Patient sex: F
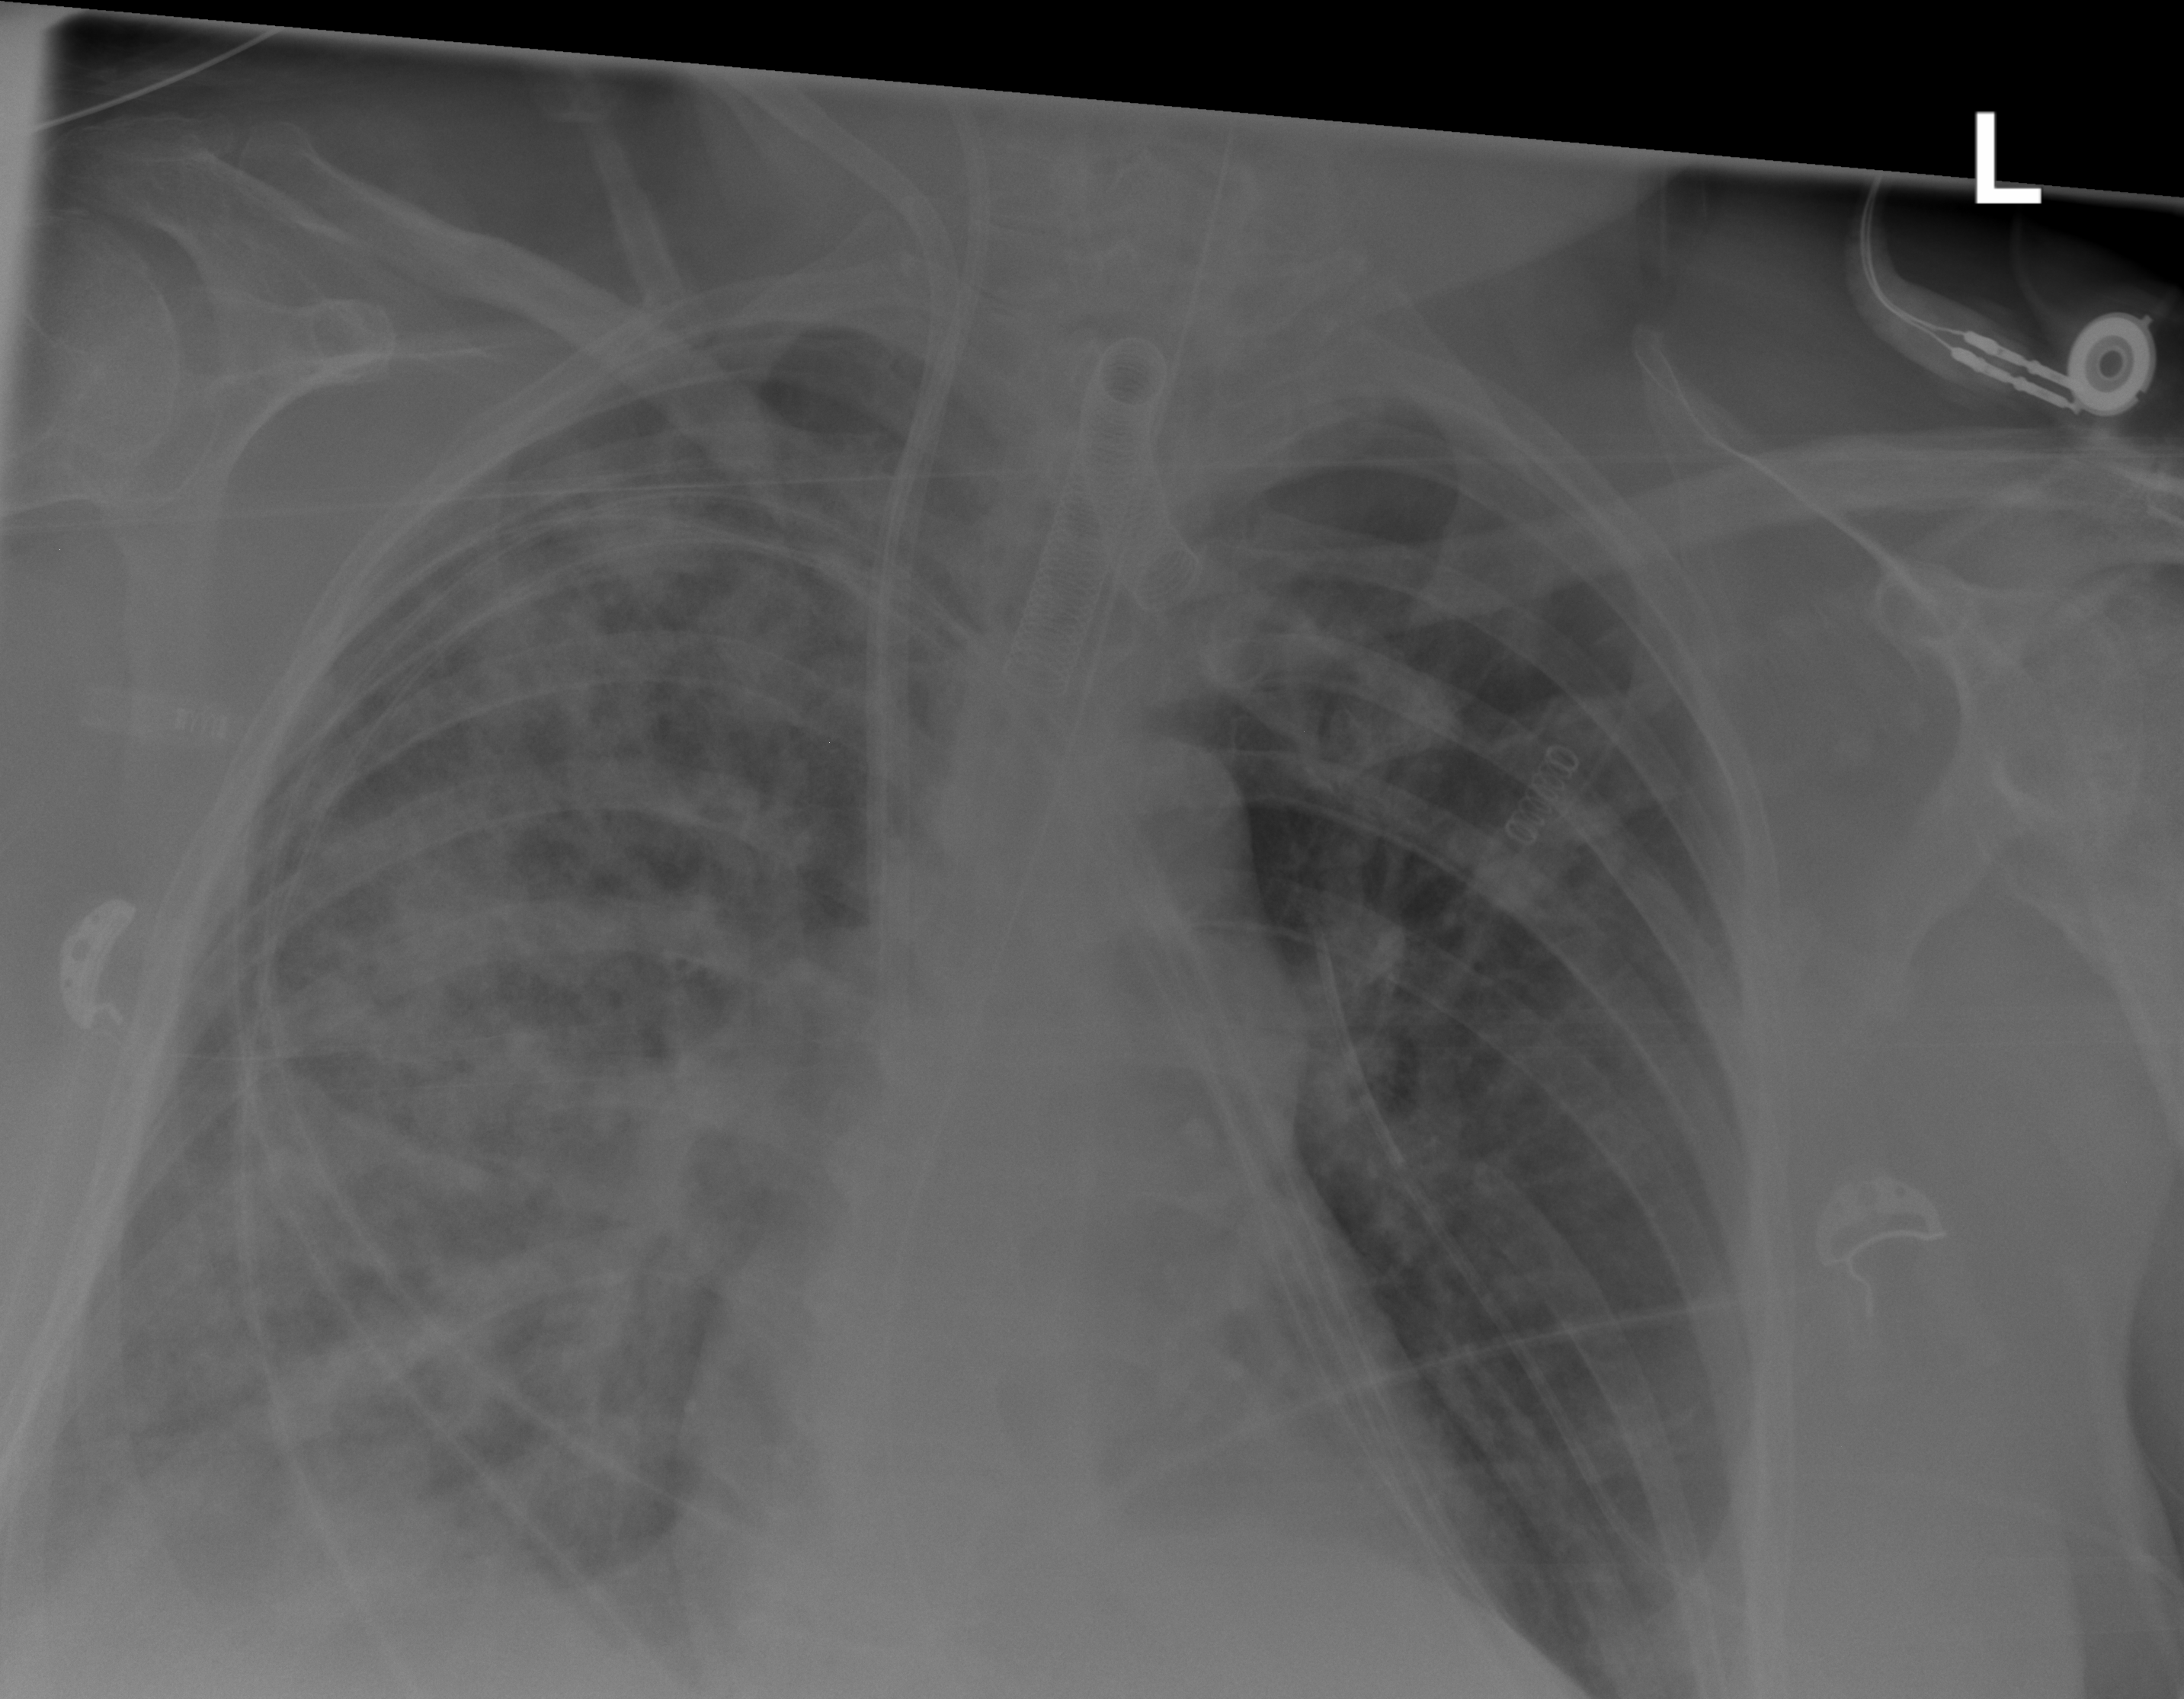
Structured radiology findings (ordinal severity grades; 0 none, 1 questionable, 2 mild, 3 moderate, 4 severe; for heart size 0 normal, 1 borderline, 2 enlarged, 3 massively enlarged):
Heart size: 2
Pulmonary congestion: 2
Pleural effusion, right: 0
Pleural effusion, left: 0
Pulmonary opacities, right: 3
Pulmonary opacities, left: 2
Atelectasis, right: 2
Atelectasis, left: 2